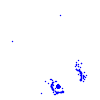
Particle: pion